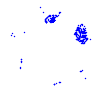
Particle: electron